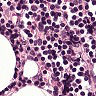
Metastatic tissue present: no